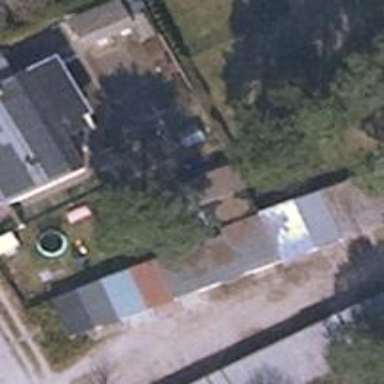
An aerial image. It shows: Group of garages.